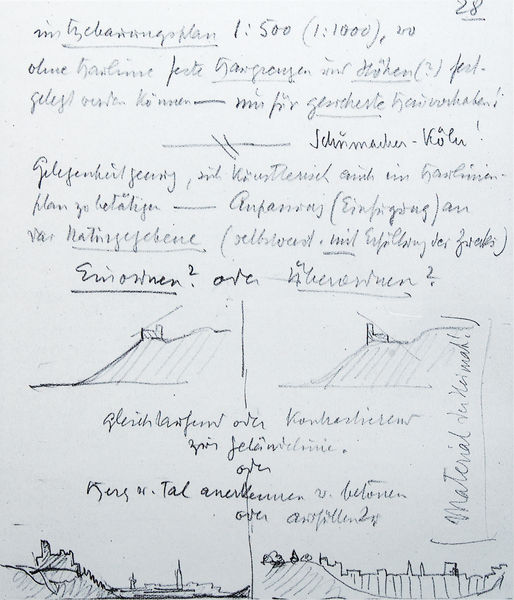
Titel: Notizen zur Vorlesung über Städtebau - Steigerung des Charakteristischen und Einordnung des Einzelhauses
Künstler: Theodor Fischer
Institution: unbekannt
Schlagwörter: berg, feder, meer, wasser, weiß, bäume, kirchturm, landschaft, see, stadt, frankreich, grau, schwarz, skizze, zeichen, zeichnung, gebäude, schloss, masse, architektur, feld, häuser, hügel, brücke, kirche, blatt, tal, turm, schrift, papier, ort, studie, fels, hang, dorf, mauer, grafik, schlucht, damm, zahlen, deutsch, striche, skyline, ortschaft, vier, ruine, buch, burg, türme, kohle, festung, schnitt, schwarz-weiß, schraffur, seite, text, buchstaben, beschriftung, bleistift, entwurf, malen, darstellung, stift, tinte, brief, schreiben, romantisch, lanschaft, graben, plan, skizzen, querschnitt, bau, handschrift, schrägen, beschreibung, dokument, bauen, bur, idee, schwaz, massstab, traktat, bauplan, architekt, notiz, schreibschrift, rhein, winkel, planen, entuwrf, notizen, vergleich, berechnung, handschriftlich, massangaben, rechnung, anleitung, lücken, planung, stadtplanung, bebauungsplan, köln, wassergraben, feste, ausgrabung, aufzeichnung, erläuterung, einwohner, höhen, gekritzel, kritzelei, autograph, verhältnis, manuskript, skizzenbuc, kugelschreiber, furx, bauvorhaben, etwurf, kule, maunskript, mulde, stast, fragezeichen, stausee, staudamm, geschrieben, handschrft, anerkennen, ?, 28, beys, schriftr, einordnen, überordnen, arhcitekiutr, untersrichen, 1:500, stammburg, stadtl, seite 28